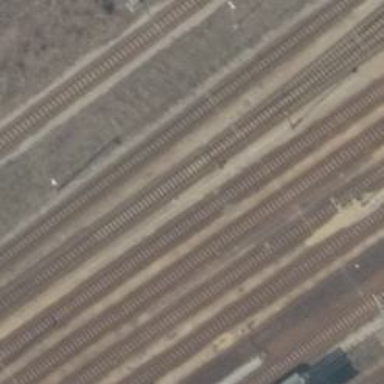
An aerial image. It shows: Railway switch.